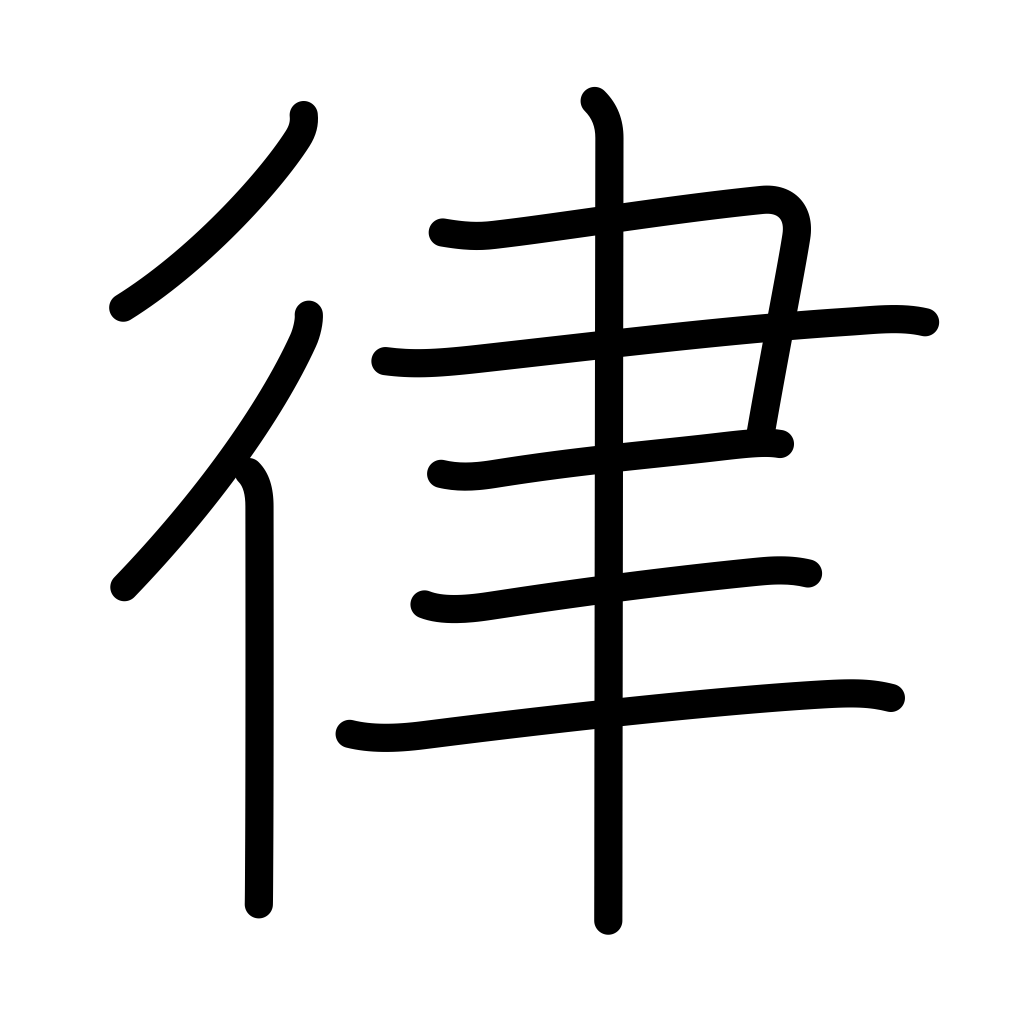
Meaning: rhythm, law, regulation, gauge, control